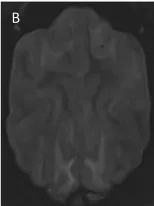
Images of the first MRI study performed at presentation. Dorsal T2W,. In.
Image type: radiology (mri)